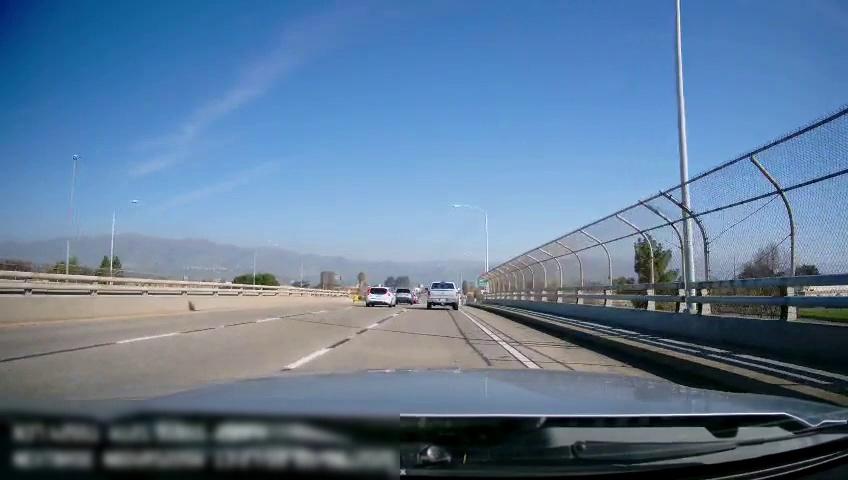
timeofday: Day
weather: Sunny
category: Drivable Space
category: Vehicles | SUV
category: Vehicles | Truck
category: Vehicles | SUV
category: Lanes | Current Lane
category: Lanes | Current Lane
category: Lanes | Opposite Lane